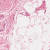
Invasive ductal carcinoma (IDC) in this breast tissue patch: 0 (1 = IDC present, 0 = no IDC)